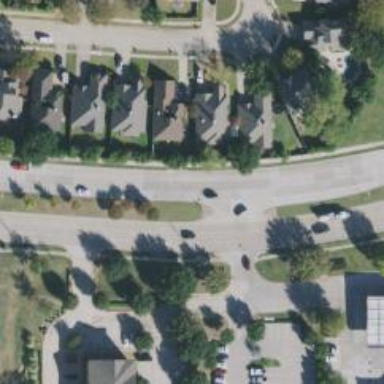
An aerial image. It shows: Secondary link road.